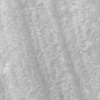
Label: not_dusty